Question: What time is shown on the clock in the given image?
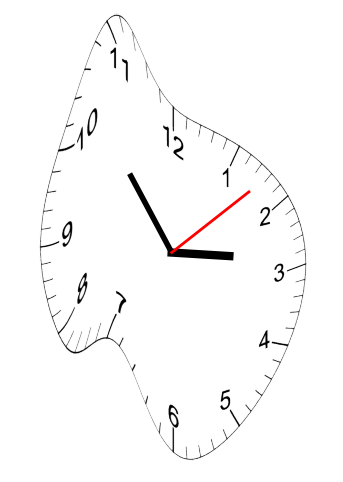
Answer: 02:53:08